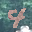
Label: 4